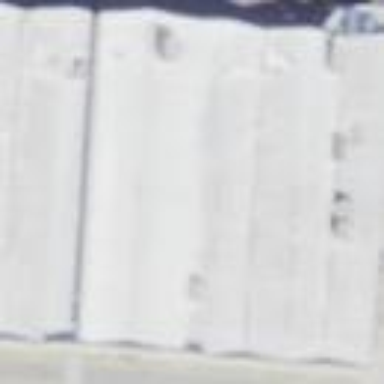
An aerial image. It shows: Flat roofed retail building that is supermarket.